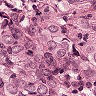
Metastatic tissue present: yes